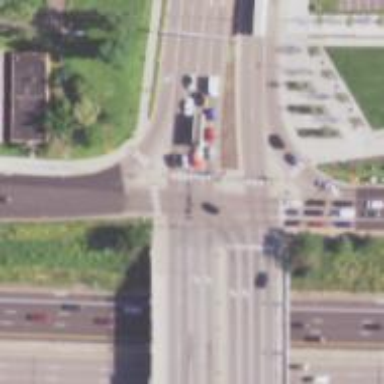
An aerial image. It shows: Primary link highway with asphalt surface.